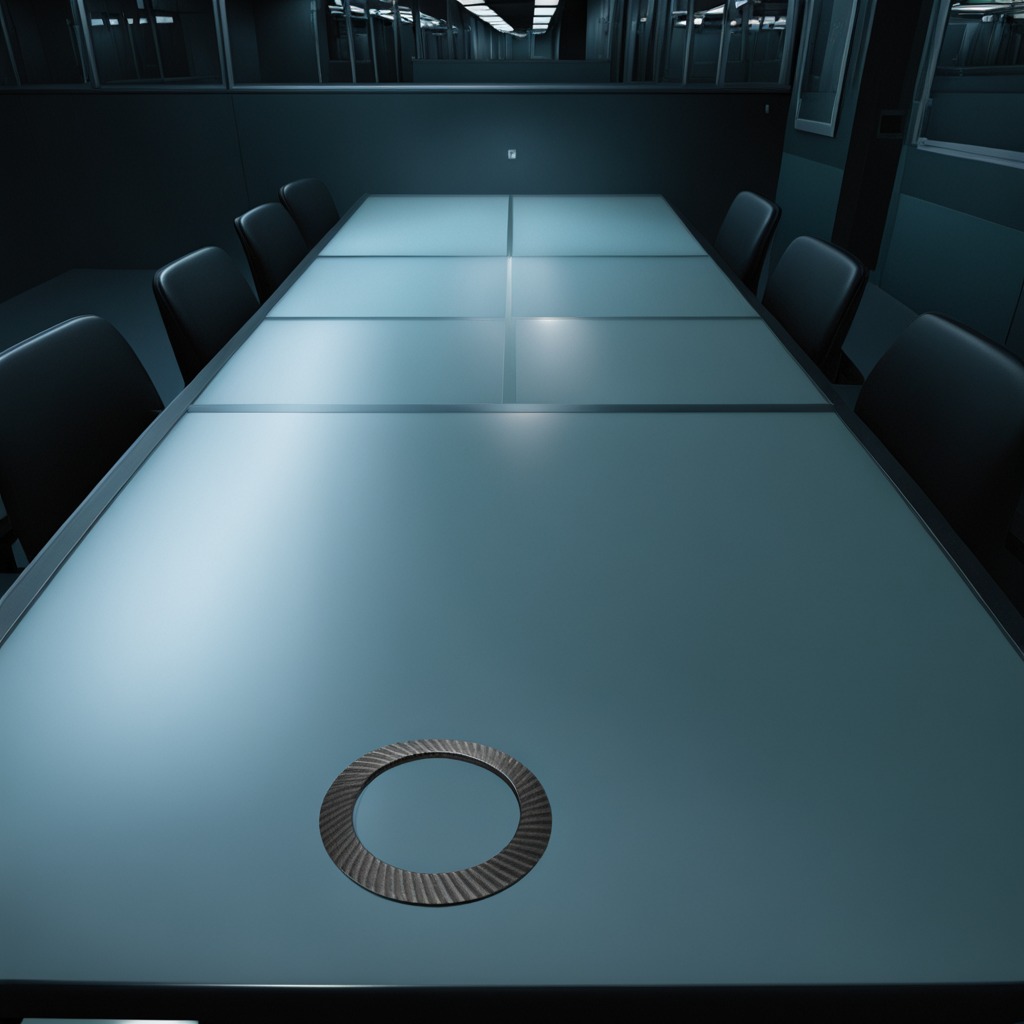
A flat metal washer is lying on a clean empty table in a railway signal maintenance room lit by harsh overhead fluorescents.